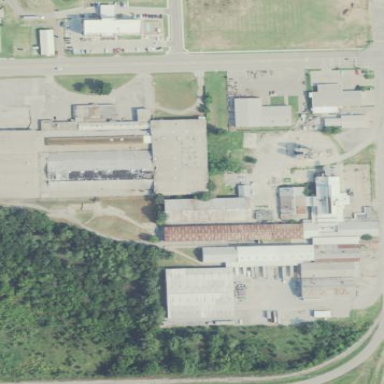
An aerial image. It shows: Industrial area.